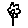
Label: flower